Question: My current test revolves around a hypothetical database consisting of a 'Person' table which is predominantly populated with Ids from lookup tables.
I also have a 'Training' table that also has an 'Id' link to a 'Course' table.
I have created a link table called 'PersonTraining' that links the 'Person' and 'Training' tables through their respective Ids. <URL>
My objective is a query that will return the results table.
I can create a query that returns the 'Person' table with all the id's replaced with their respective lookup table values. In essence this is the below and trust this is the correct method?
'''
Select
PersonId, Name, [DepartmentTable].Department, [PayTable].Pay
From
[PersonTable]
Left Join
[DepartmentTable] on [PersonTable].DepartmentId = [DepartmentTable]. DepartmentIdLeft
Join
[PayTable] on [PersonTable]. PayId = [PayTable]. PayId
'''
I am unable however to figure out how to return this along with the course names they have attended.

Any assistance would be much appreciated
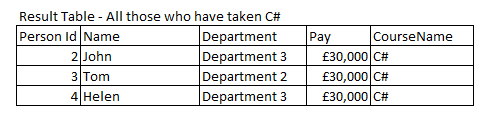
Answer: Not entirely clear what the difference between "training" and "course" is ... are those two separate tables? With a 1:1 relationship?
But assuming you want to extend your existing query to also include the m:n link from 'Person' to 'Training' - try this:
'''
Select
p.PersonId, p.Name, d.Department, pay.Pay,
c.CourseName
From
dbo.[PersonTable] p
Left Outer Join
dbo.[DepartmentTable] d on p.DepartmentId = d.DepartmentId
Inner Join
dbo.[PayTable] pay on p.PayId = pay.PayId
-- do a left join to the association table - not every person will have a training
Left Outer Join
dbo.PersonTrainingTable pt on p.PersonId = pt.PersonId
-- do a left join to the training table
Left Outer Join
dbo.TrainingTable t on pt.TrainingId = t.TrainingId
Left Outer Join
dbo.CourseTable c on t.CourseId = c.CourseId
'''
added the 'CourseTable' and made sure to use the names you have (but are you calling each table 'AbcTable' - it's clear that it's a table, that suffix adds no additional value at all ..)